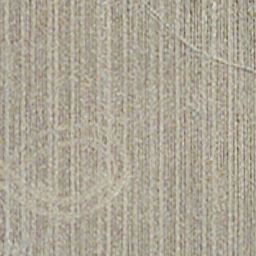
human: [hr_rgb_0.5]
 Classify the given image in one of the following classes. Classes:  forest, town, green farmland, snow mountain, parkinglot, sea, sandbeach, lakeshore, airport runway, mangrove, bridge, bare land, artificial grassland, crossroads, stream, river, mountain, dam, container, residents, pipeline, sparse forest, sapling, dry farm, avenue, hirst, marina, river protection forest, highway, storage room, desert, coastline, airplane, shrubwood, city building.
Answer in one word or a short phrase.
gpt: dry farm